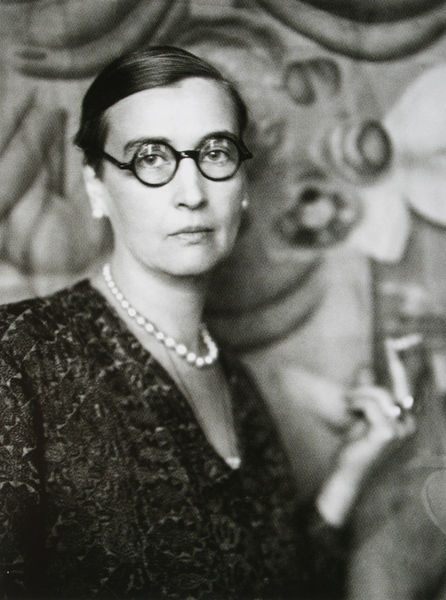
Titel: Augusta von Zitzewitz
Schlagwörter: hand, kopf, weiß, frau, frisur, grau, haar, kleid, mund, nase, schwarz, blick, dame, hals, portrait, porträt, ohrringe, brustbild, perlen, rund, kette, tapete, rauchen, streng, perlenkette, foto, fotografie, photographie, schwarz weiss, brille, nickelbrille, photo, zigarette, photografie, v ausschnitt, geischt, perlenohrringe, hornbrille, fpotografie, samba